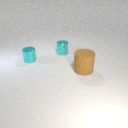
large brown rubber cylinder in front of small cyan metal cylinder